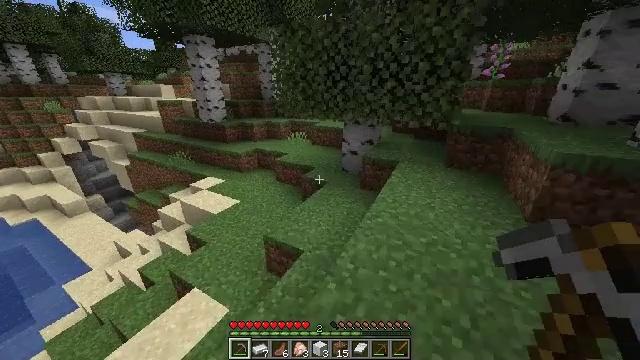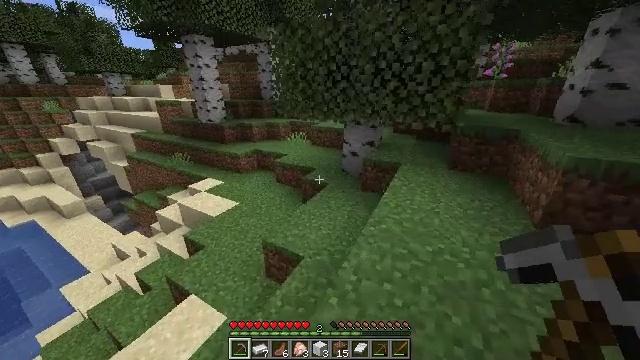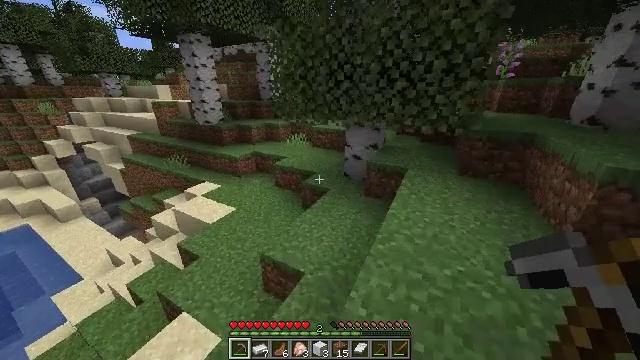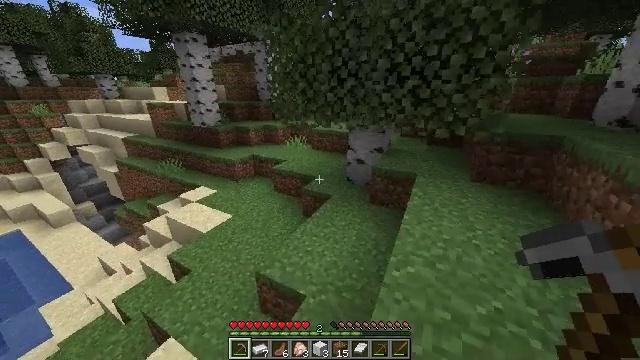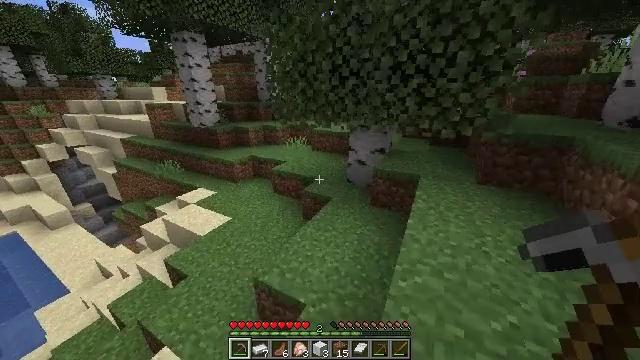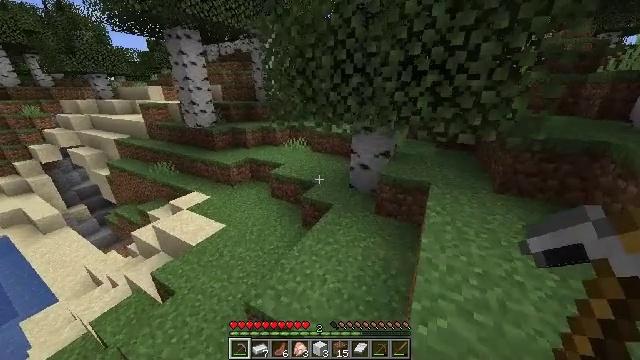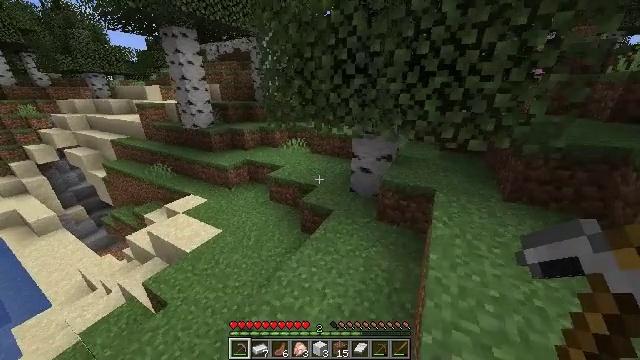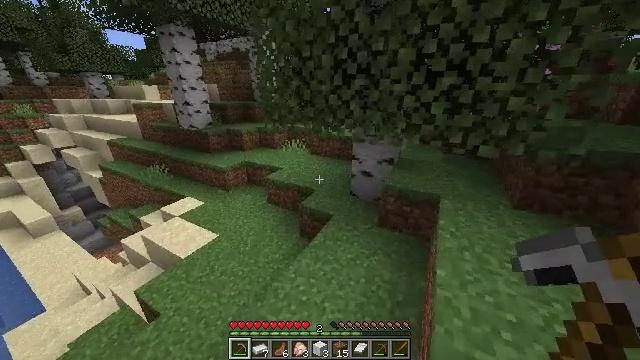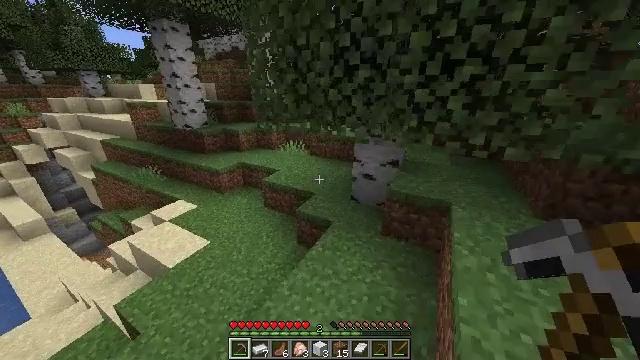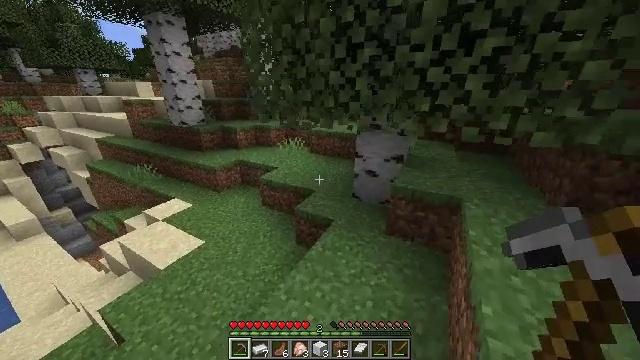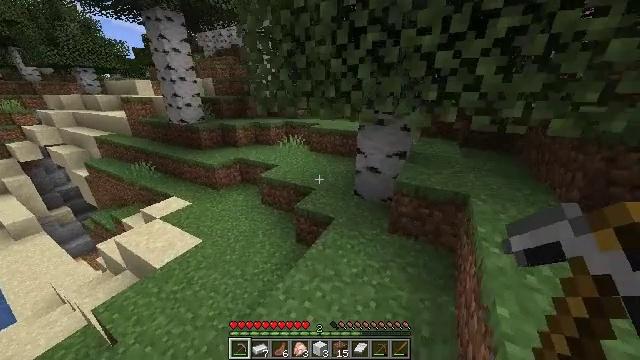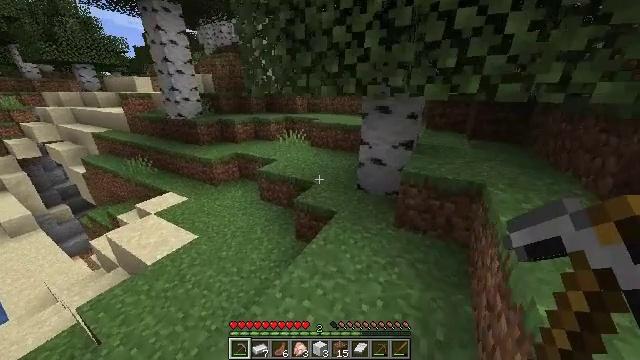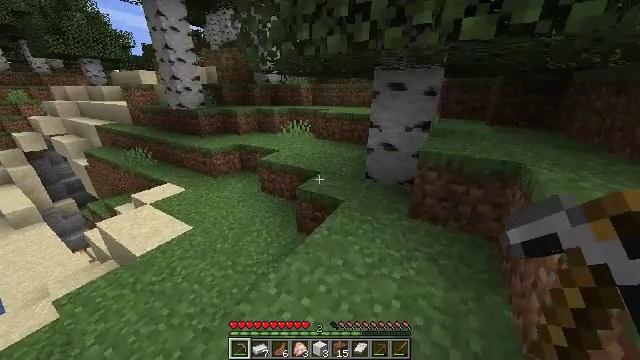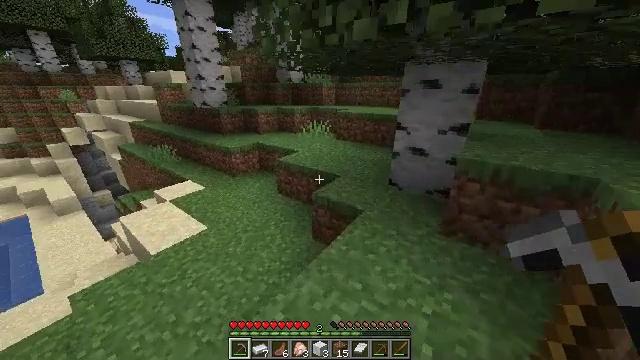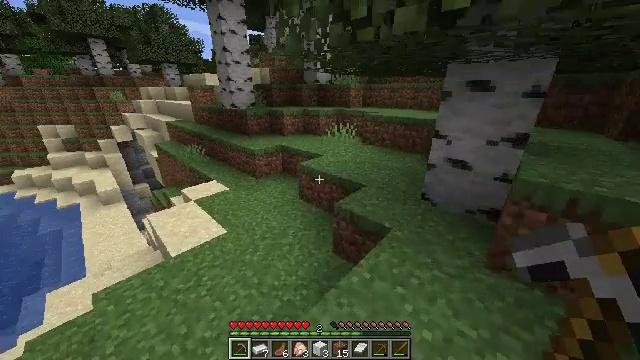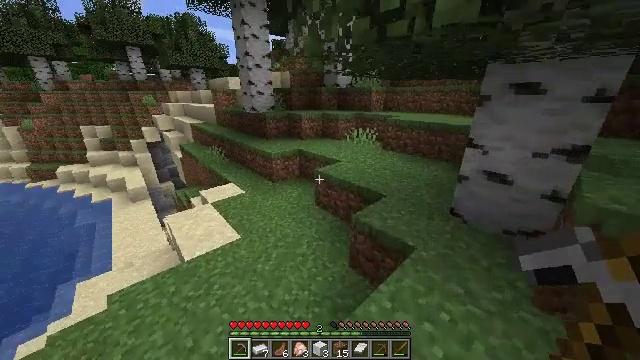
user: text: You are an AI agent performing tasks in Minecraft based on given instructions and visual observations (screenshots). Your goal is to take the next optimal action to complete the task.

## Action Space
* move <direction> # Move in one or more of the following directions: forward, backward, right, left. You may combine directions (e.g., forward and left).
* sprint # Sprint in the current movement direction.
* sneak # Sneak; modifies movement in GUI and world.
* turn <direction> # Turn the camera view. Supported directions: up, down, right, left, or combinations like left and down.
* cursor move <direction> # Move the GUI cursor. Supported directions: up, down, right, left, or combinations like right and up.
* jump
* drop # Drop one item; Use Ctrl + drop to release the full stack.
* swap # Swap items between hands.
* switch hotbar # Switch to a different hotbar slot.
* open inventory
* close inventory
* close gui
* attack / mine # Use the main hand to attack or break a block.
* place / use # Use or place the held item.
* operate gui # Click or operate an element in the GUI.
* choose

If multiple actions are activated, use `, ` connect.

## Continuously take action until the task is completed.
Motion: motion action
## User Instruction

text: Mine the chest to collect it.
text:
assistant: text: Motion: move forward
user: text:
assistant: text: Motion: move forward
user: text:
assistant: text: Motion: move forward
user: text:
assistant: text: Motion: move forward
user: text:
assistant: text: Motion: move forward
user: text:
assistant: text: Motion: move forward
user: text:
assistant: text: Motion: move forward
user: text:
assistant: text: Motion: move forward
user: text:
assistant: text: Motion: move forward
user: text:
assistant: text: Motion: move forward
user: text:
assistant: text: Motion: move forward
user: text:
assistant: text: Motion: move forward, turn left
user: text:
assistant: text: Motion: move forward, turn left
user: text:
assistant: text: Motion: move forward, turn left
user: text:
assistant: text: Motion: move forward, turn left
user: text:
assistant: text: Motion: move forward, turn left
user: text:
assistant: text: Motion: move forward, turn left
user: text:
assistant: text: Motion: move forward, turn left
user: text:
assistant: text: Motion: move forward, turn left
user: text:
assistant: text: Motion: move forward
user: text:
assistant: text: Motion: move forward, turn left
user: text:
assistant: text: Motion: move forward, turn left
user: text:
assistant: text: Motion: move forward, turn left
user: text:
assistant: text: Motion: move forward, turn left
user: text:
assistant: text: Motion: move forward, turn left
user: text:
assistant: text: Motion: move forward, turn left and down
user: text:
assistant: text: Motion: move forward, turn left and down
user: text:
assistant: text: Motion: move forward
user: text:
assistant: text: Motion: move forward and move left
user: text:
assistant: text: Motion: move forward and move left